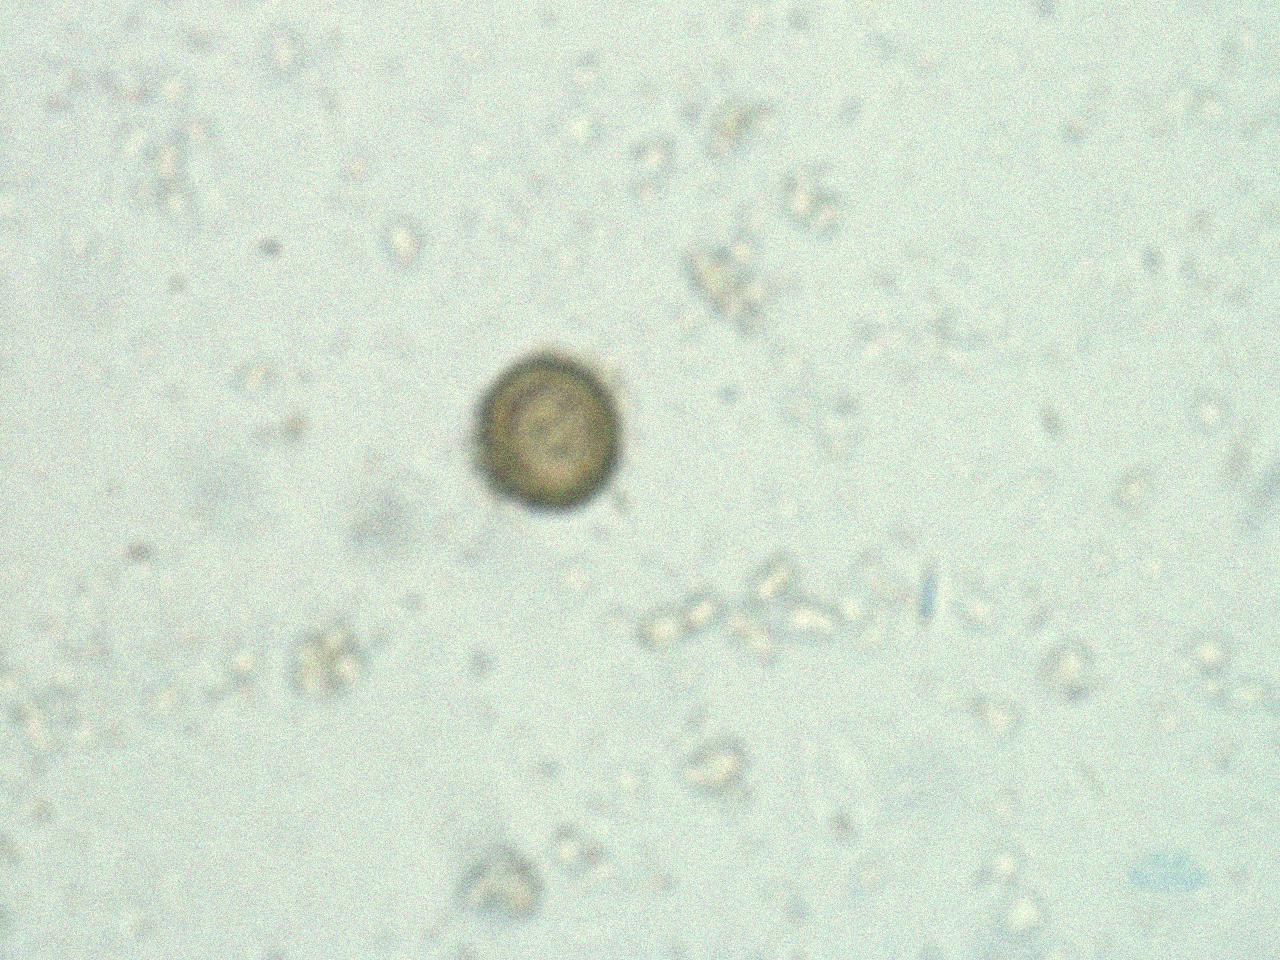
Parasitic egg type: Taenia spp. egg